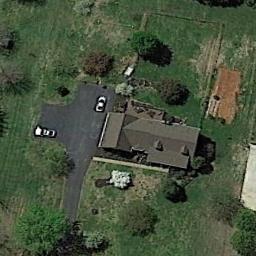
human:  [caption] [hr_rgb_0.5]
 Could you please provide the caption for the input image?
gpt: A path leads to this house with black roof .

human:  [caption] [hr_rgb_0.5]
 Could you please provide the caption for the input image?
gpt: In sparse residential areas there are several houses of different sizes and several green trees surrounded by grass .

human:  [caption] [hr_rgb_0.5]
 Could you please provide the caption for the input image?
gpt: There are two cars next to the sparse residential .

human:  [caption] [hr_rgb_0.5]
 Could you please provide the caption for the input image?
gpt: The sparse residential is on the grass next to some trees .

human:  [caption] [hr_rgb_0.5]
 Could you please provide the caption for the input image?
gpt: A sparse residential area with a black building on the green meadow .